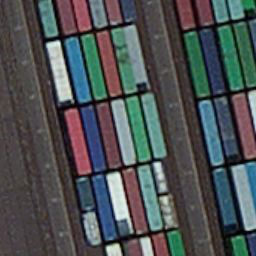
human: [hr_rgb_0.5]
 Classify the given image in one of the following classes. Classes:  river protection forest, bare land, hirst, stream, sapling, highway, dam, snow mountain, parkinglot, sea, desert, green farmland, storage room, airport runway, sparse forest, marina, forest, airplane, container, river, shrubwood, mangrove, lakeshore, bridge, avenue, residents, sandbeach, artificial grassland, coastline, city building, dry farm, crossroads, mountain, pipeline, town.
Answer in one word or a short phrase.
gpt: container